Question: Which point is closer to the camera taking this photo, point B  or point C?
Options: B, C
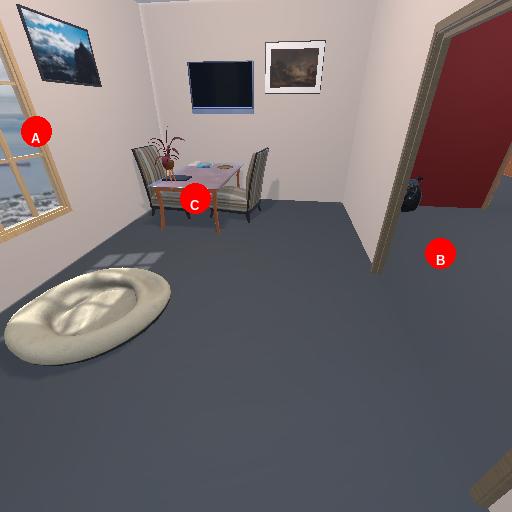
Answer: B